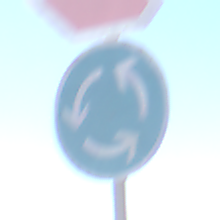
Verkehrszeichen: Kreisverkehr
Zusatzzeichen oben: Stop
Umgebung: Outdoor, Nature
Tageszeit: Midday
Wetter: Clear
Licht: Natural
Jahreszeit: NotSpecified
Kontrast: HighContrast